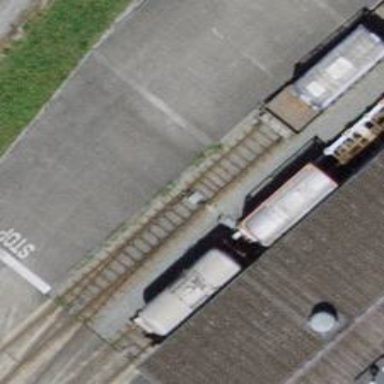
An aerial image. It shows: Rail spur service.